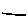
Label: line